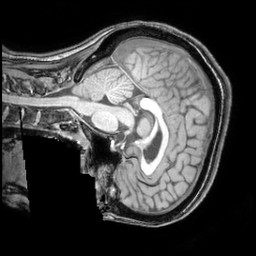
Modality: T1w
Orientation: sagittal
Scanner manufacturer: philips
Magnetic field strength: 3 T
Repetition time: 0.008082 s
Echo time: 0.0037 s